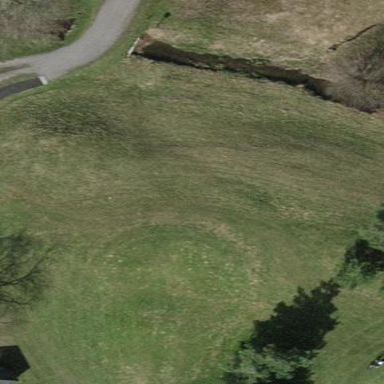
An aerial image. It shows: Grass area designated as golf tee.